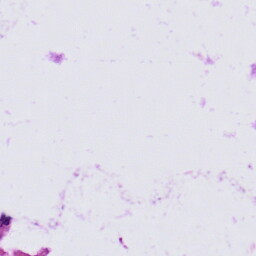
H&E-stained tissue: Prostate